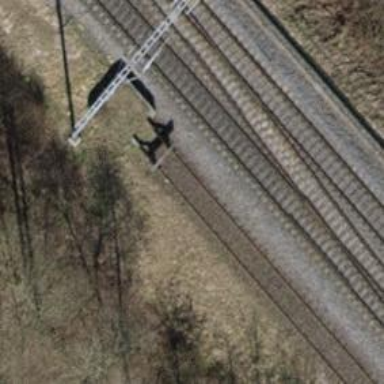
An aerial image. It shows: Railway buffer stop.